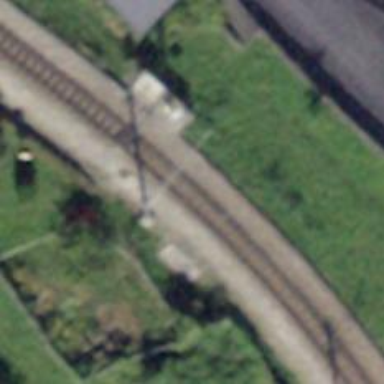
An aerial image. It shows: Railway signal.